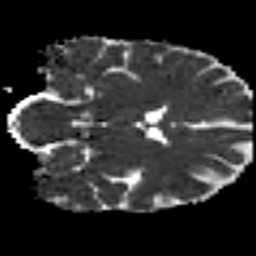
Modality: MD
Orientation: coronal
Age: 37
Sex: male
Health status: ill
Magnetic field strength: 3 T
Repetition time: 8.4 s
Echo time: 0.0926 s